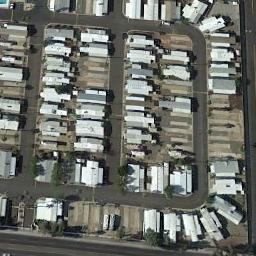
Label: residential